Question: I use the ActionBarShellock 4.2. I think the OnCloseListener() would be called when I click the closebutton but no response when i did it.
'''
mSearchView.setOnCloseListener(new OnCloseListener() {
@Override
public boolean onClose() {
Toast.makeText(mContext, "OnCloseListener", 1000).show();
return false;
}
});
'''
I've tried to call the getChildAt(index) to get the closebutton. Then I think it's unsafe cause the SearchView is not my own code. So, how can I capture the close event? Did I do in the wrong way?
thanks in advance.

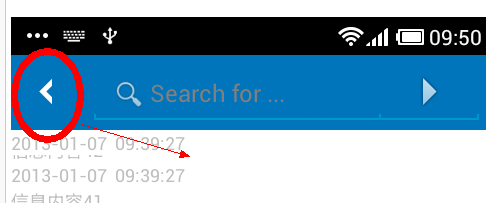
Answer: Just get your menuItem, then setOnActionExpandListener. Then override unimplents methods.
'''
@Override
public boolean onMenuItemActionExpand(MenuItem item) {
return true;
}
@Override
public boolean onMenuItemActionCollapse(MenuItem item) {
//do something on close
// you must return true
return true;
}
'''
Hack done
good luck